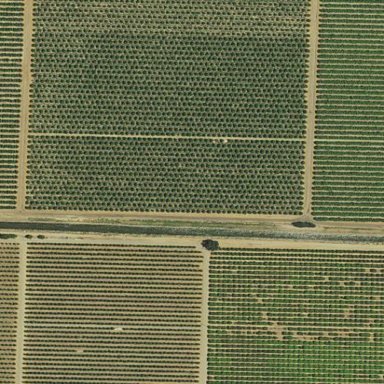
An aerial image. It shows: Orange orchard with rows of vibrant orange trees.